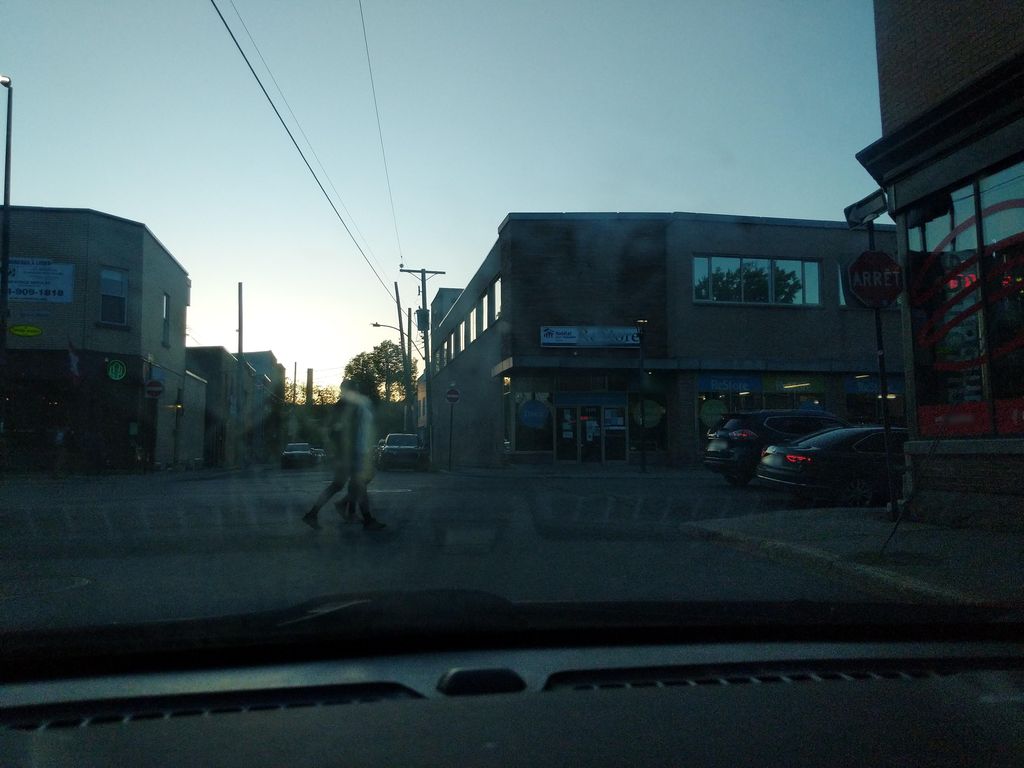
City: montreal